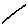
Label: line